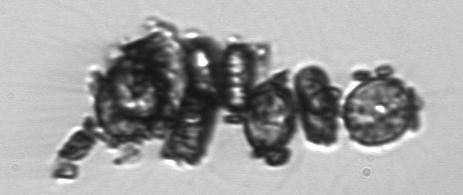
Label: Thalassiosira_TAG_external_detritus